Field crop: maize
Growth stage: 2
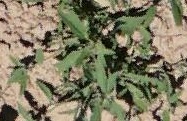
Species: atriplex